Question: I need to display a few thousand transparent objects on a figure in MATLAB, each with its border showing. However, when I use fill to plot the objects, the borders in the interiors of the intersections are somehow covered up by the transparent objects, even if one of the objects is on top. Here is a code sample that shows the behavior I mean:
'''
t = linspace(0,2*pi,100);
s = linspace(0,2*pi,50);
eps = .35;
f = figure;
hold on;
c = [1.0 0.5 0.0];
for i = 1:1:length(s)
x = eps*cos(t)+cos(s(i));
y = eps*sin(t)+sin(s(i));
fill(x,y,c,'EdgeColor','k','LineWidth',1,'facealpha',.25);
end
'''
As you can see, the boundaries of the circles that are on the interior are more faint than the boundaries on the exterior. What I expect to see is a front-most circle that has a completely black border, and a back-most circle that has the most transparent border on the interior.

Does anyone know how to make it so the borders are drawn as the objects are placed? So that the borders are drawn in front of the transparent objects when they are, indeed, on top?
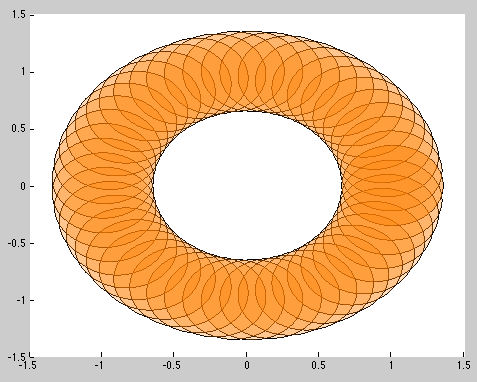
Answer: You can set the ZData after calling fill:
'''
for i = 1:1:length(s)
x = eps*cos(t)+cos(s(i));
y = eps*sin(t)+sin(s(i));
z = ones(size(x))*i;
h=fill(x,y,c,'EdgeColor','k','LineWidth',1,'facealpha',.25);
set(h,'ZData',z);
end
'''